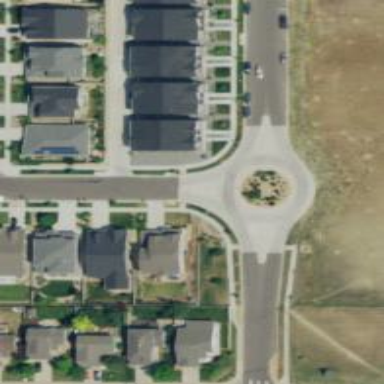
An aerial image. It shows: Residential road that intersects with roundabout.